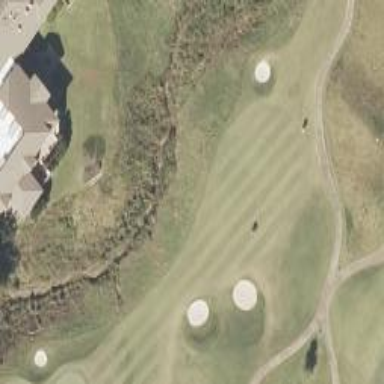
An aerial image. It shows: Area of rough grass used for golf.